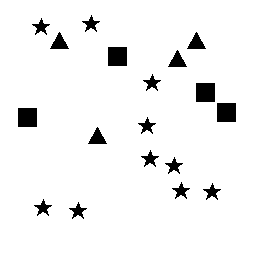
Squares: 4
Triangles: 4
Stars: 10
Total shapes: 18